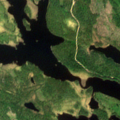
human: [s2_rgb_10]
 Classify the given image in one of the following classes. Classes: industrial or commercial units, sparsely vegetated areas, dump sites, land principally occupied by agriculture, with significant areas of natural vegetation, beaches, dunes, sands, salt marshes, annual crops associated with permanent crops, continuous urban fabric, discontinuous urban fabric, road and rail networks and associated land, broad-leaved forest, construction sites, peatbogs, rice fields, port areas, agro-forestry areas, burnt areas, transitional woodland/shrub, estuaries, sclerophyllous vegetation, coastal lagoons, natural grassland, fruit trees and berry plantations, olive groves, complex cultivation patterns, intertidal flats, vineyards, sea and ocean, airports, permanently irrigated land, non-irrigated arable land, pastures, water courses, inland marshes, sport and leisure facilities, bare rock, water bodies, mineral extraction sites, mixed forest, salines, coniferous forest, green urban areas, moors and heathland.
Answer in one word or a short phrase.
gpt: coniferous forest, mixed forest, transitional woodland/shrub, water bodies